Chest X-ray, AP view. Patient: 73 years old, sex F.
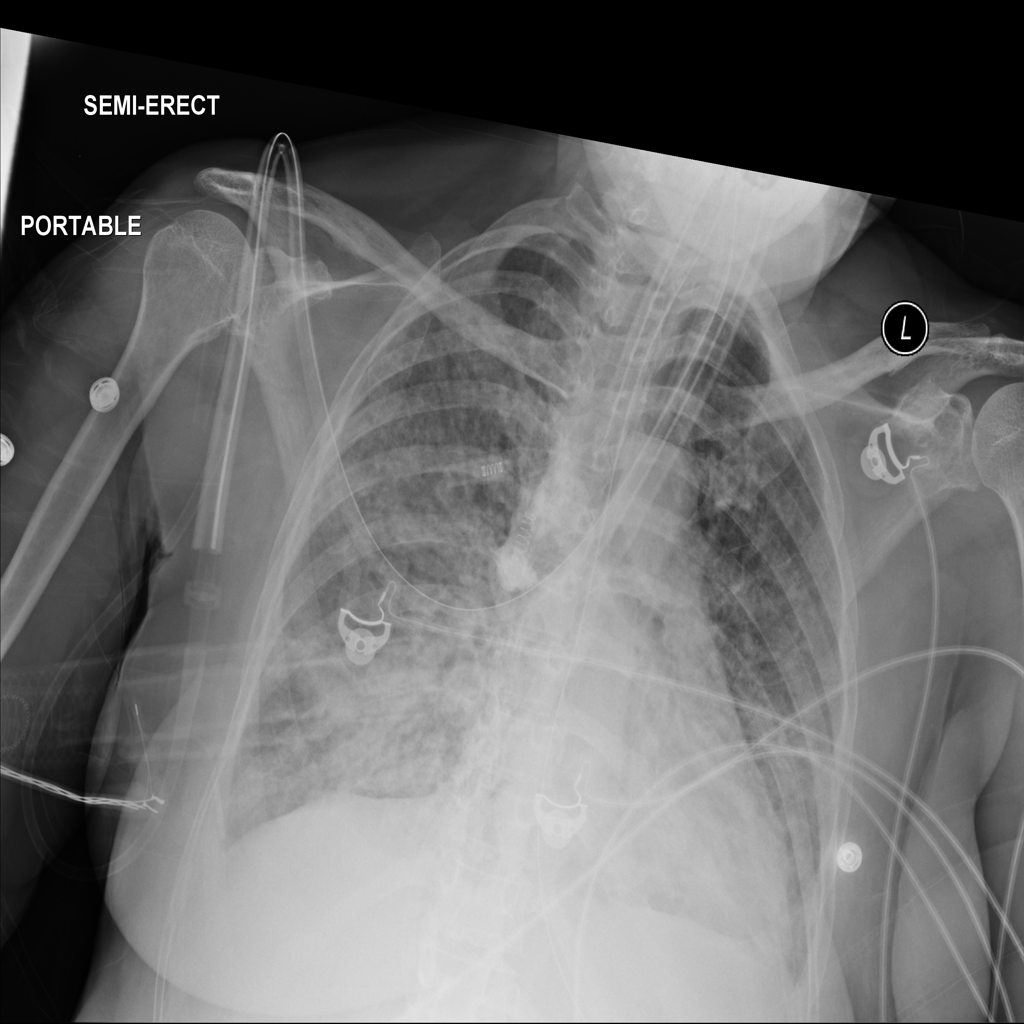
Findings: Effusion